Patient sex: M
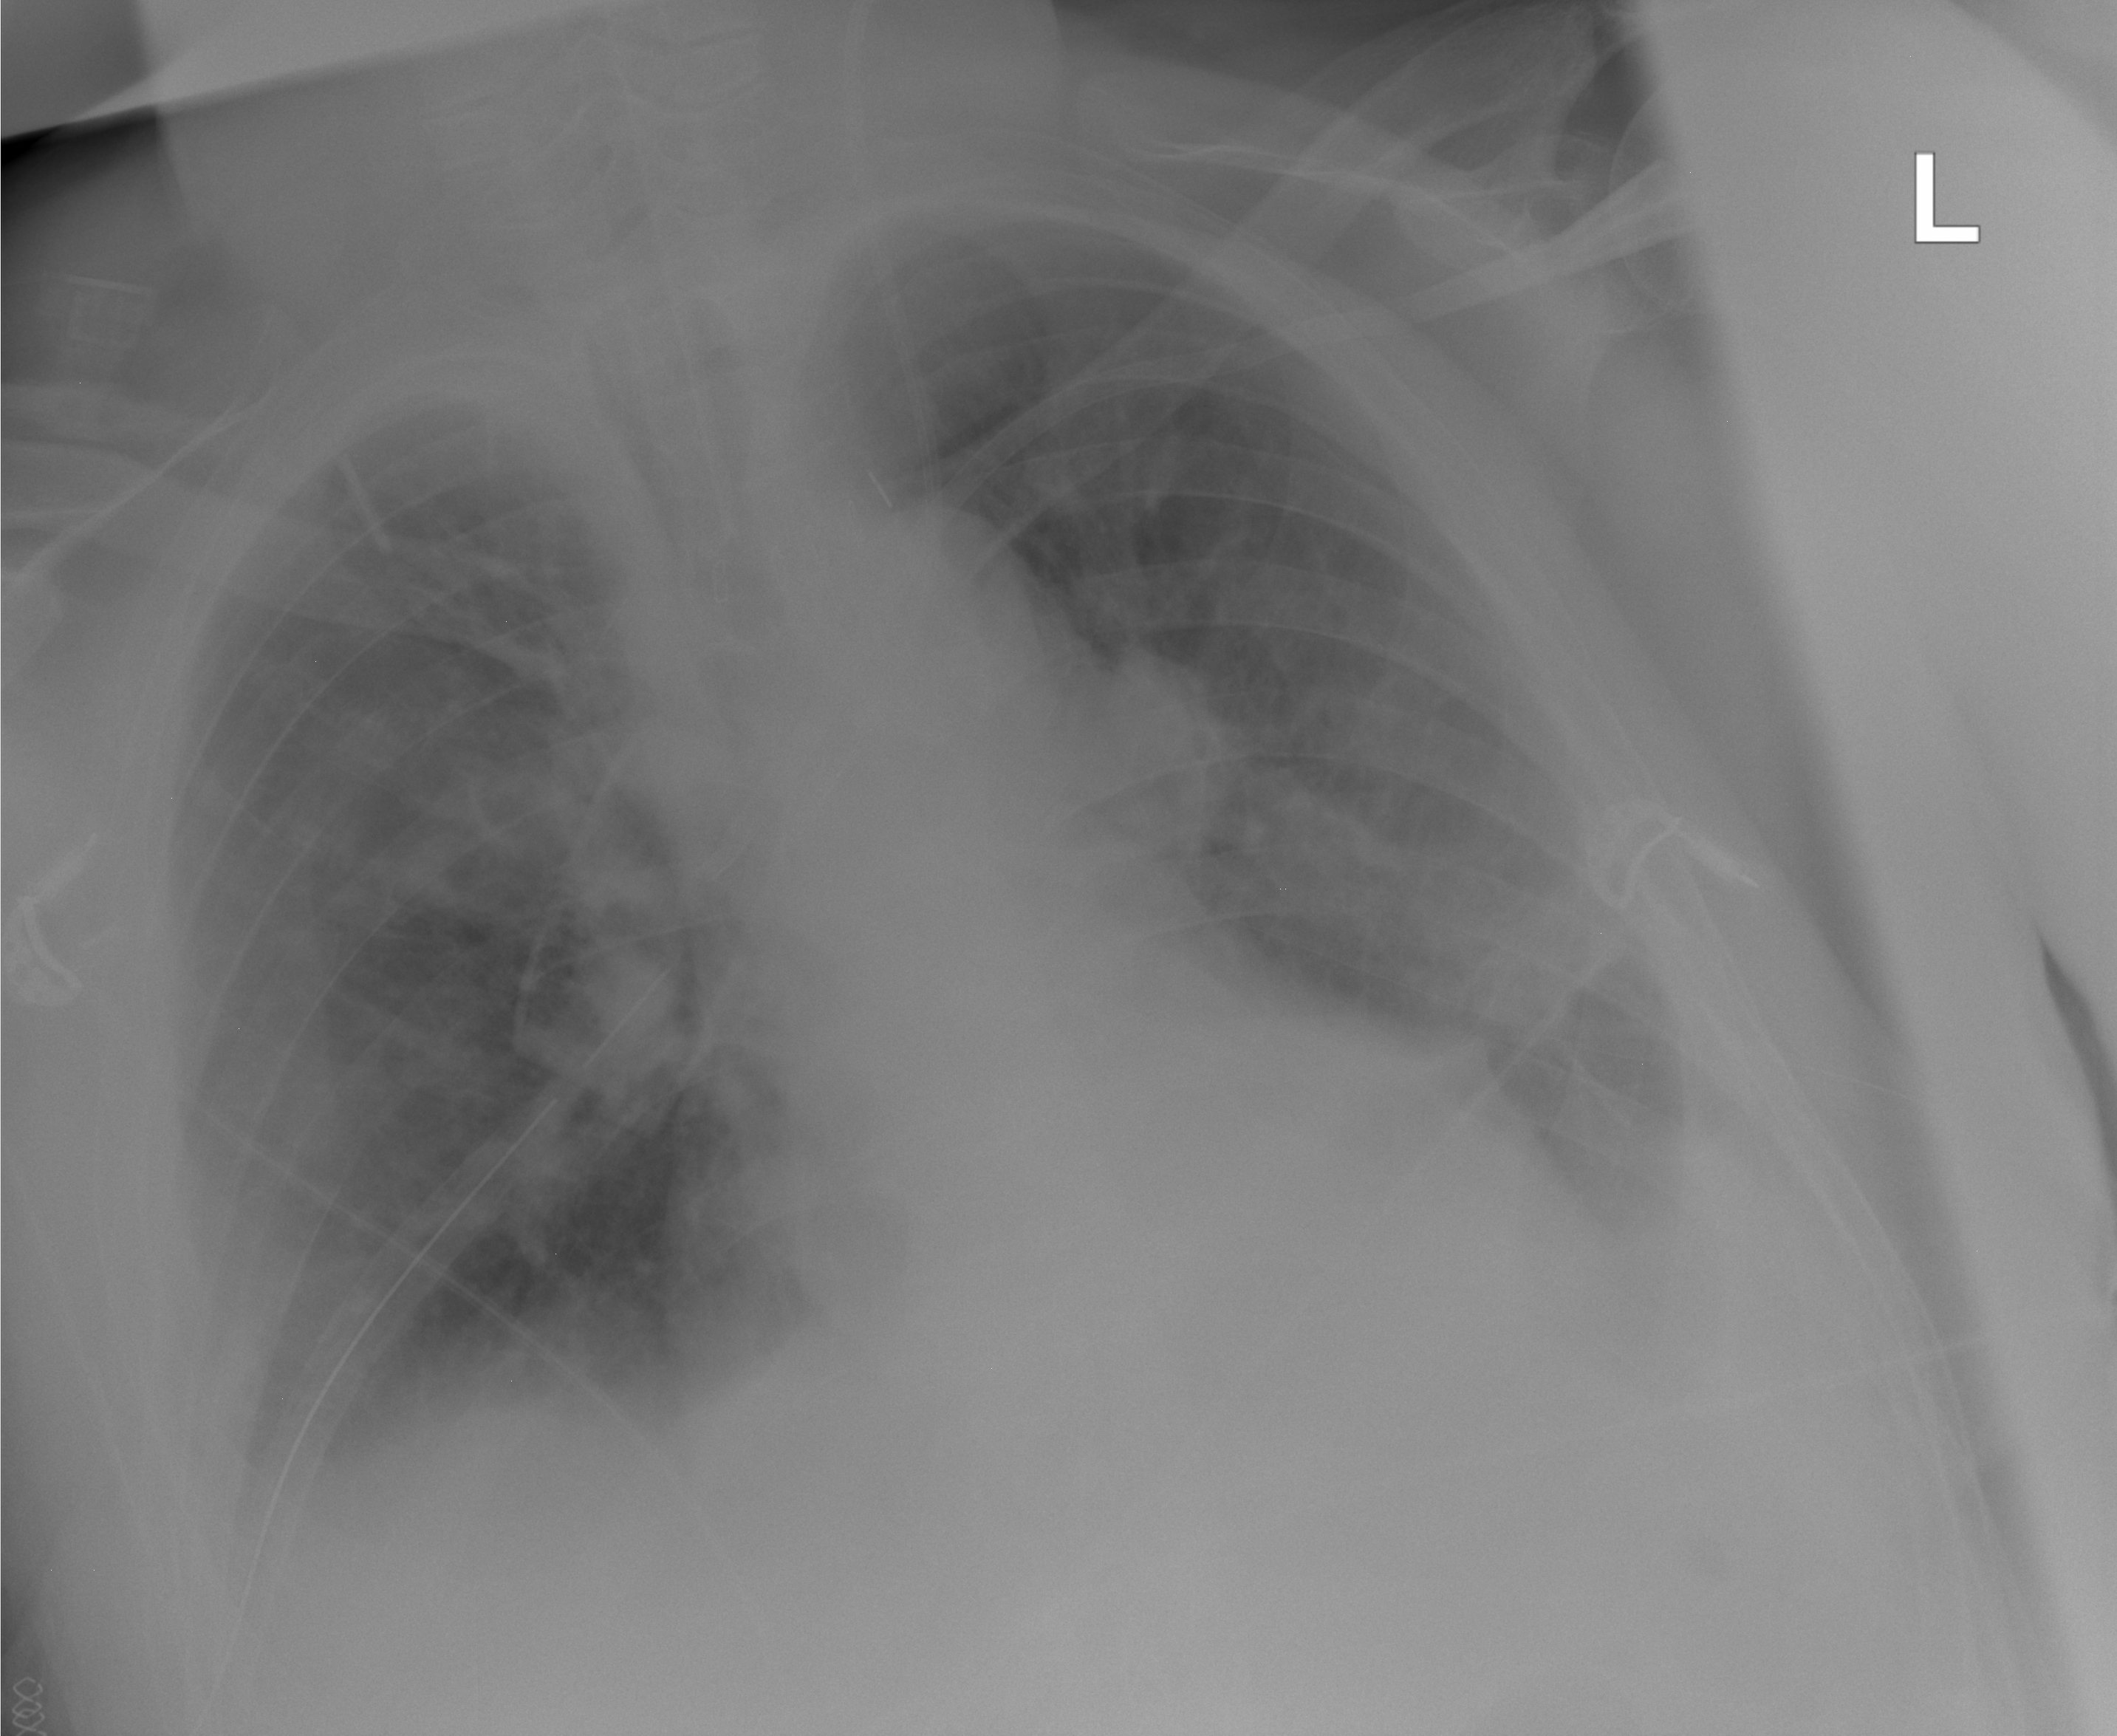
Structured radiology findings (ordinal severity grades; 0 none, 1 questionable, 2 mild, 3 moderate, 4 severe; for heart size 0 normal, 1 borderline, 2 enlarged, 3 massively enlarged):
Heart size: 2
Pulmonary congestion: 1
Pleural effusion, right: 2
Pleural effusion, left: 2
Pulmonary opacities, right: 0
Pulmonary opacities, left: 0
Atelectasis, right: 2
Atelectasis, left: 2